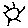
Label: sun